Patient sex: F
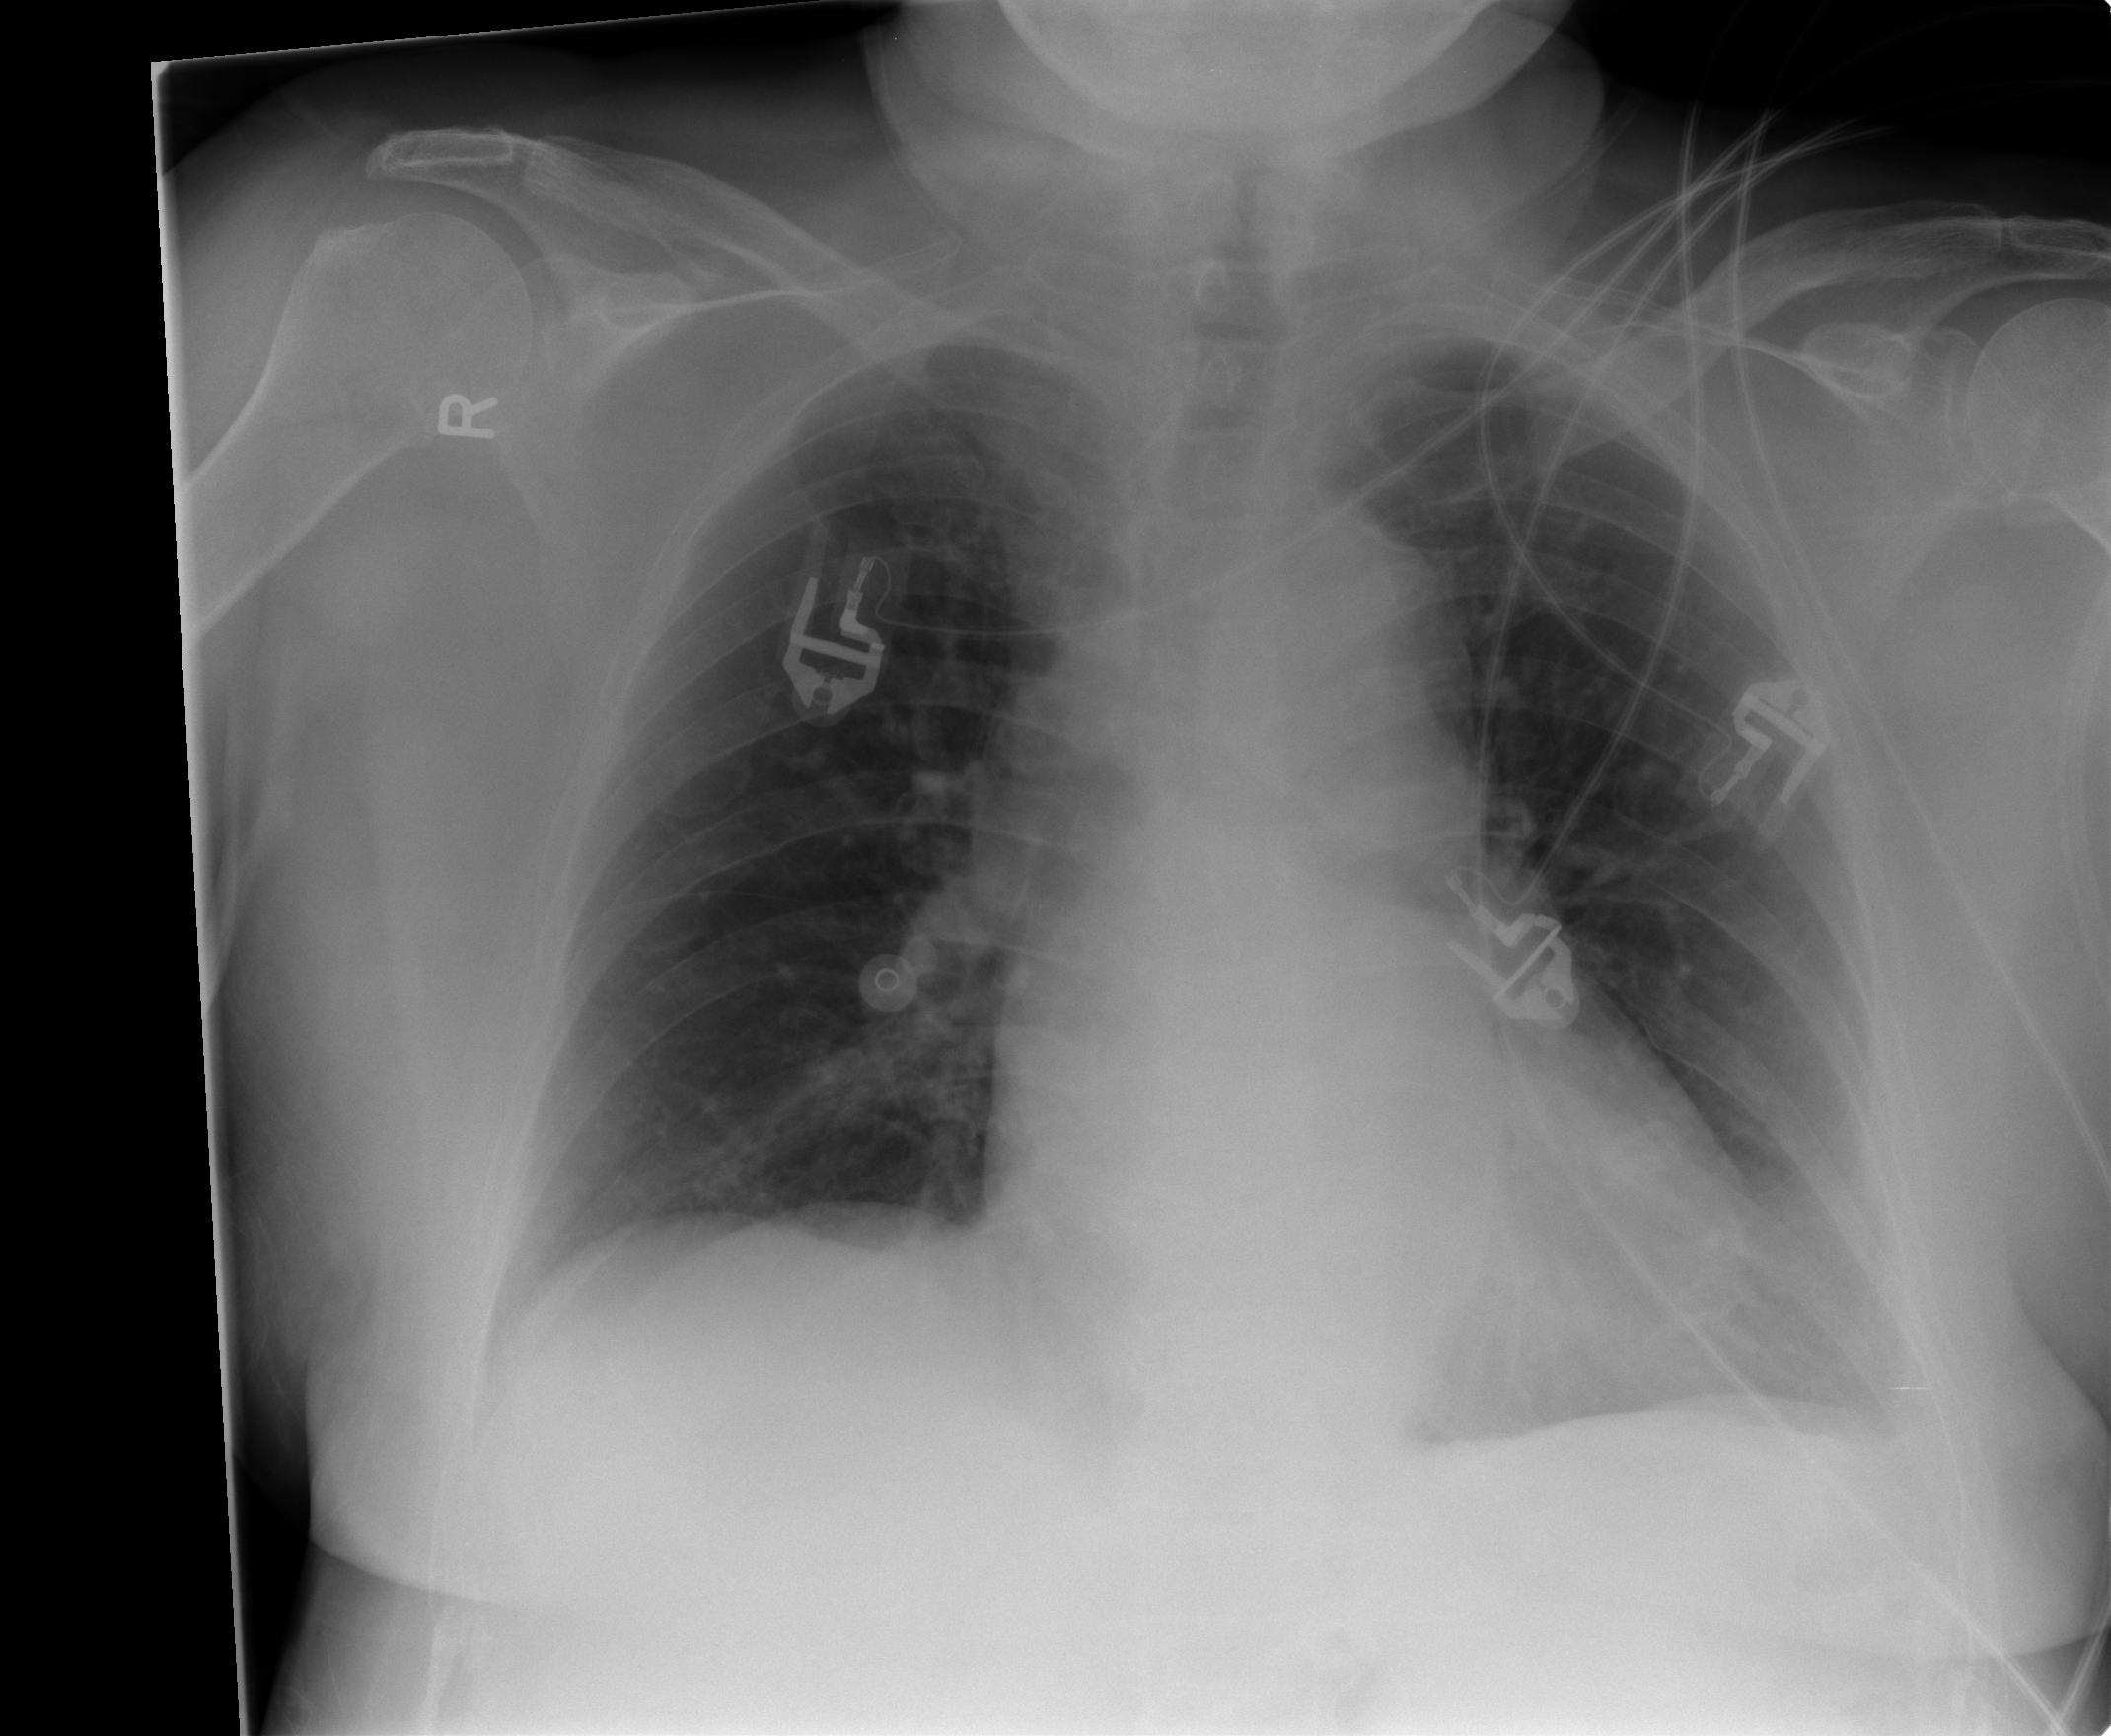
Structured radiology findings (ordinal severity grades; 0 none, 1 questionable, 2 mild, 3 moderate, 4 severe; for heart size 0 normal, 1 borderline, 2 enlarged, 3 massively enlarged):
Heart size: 1
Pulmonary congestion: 0
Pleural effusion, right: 1
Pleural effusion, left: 2
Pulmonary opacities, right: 0
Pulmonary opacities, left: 0
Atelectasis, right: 0
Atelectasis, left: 2